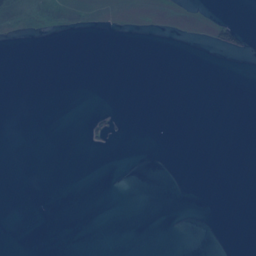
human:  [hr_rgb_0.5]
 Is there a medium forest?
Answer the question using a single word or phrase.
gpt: yes

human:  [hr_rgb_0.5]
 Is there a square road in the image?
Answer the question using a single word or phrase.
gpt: no

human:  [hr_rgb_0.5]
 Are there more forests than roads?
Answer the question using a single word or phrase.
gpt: no

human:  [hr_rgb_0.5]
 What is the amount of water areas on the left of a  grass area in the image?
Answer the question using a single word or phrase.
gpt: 0

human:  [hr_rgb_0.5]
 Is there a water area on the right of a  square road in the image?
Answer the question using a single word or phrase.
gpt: no

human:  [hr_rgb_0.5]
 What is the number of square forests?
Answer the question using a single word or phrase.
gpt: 0

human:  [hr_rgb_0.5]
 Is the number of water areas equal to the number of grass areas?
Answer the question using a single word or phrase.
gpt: no

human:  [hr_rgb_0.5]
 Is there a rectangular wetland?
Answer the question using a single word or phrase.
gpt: no

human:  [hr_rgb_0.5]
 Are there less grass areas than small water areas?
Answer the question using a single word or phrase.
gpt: no

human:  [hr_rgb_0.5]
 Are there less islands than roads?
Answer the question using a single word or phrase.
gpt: yes

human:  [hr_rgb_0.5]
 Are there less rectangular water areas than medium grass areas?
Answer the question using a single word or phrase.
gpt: yes

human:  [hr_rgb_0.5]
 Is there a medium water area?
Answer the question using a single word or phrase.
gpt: no

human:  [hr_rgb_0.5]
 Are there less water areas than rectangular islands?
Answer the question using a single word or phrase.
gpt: no

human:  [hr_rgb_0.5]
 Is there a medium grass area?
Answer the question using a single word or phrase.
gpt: yes

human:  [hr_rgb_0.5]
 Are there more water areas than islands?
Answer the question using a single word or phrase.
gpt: no

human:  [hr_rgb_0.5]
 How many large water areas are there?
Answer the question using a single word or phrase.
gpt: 1

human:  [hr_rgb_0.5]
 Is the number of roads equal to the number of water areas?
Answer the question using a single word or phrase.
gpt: no

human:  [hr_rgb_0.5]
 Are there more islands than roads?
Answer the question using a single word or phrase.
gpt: no

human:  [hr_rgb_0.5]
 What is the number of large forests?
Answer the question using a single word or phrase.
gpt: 2

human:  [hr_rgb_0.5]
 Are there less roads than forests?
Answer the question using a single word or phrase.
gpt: no

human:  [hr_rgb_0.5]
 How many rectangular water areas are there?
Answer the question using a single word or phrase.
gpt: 0

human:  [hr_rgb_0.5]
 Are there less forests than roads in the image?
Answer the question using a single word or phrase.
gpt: yes

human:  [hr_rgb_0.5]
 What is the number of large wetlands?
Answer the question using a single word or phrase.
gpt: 0

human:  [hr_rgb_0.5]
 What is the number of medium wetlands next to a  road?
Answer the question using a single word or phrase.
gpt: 0

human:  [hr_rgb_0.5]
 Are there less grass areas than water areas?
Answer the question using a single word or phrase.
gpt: no

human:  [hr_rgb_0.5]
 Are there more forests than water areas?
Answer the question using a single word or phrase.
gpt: yes

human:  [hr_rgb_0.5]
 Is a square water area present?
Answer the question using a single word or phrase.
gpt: no

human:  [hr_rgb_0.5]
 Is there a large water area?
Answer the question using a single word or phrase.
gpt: yes

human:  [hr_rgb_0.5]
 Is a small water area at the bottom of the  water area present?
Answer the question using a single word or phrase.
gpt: no

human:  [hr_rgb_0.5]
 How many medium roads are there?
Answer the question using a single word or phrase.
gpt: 0

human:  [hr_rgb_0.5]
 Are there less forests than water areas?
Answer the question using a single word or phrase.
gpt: no

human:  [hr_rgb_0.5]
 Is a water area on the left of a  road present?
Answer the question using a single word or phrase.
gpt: no

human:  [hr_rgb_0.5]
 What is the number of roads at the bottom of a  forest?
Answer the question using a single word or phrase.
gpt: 17

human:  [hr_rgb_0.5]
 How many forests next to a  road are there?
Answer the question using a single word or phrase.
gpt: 5

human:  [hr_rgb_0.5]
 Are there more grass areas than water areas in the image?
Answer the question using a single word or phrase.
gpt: yes

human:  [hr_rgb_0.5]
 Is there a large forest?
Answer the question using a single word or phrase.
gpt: yes